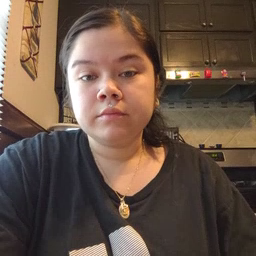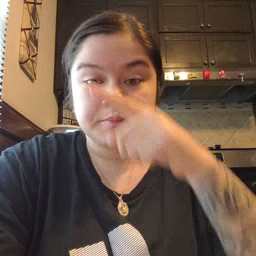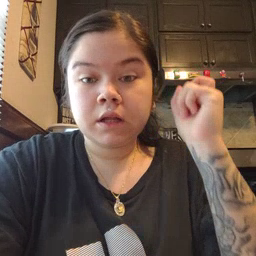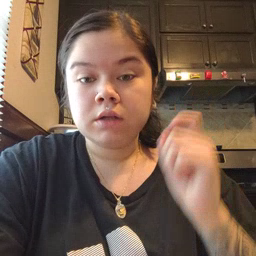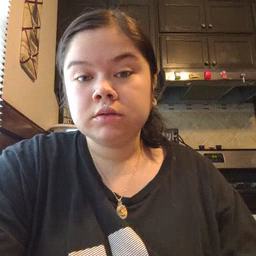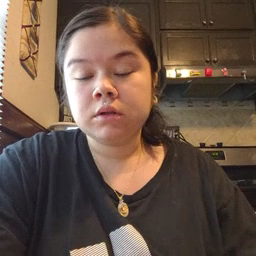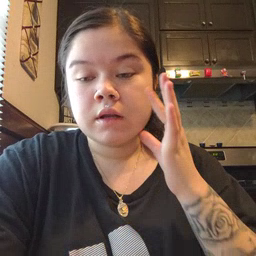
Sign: because